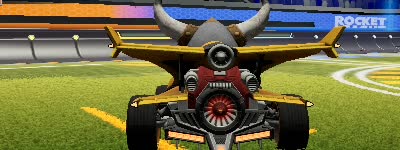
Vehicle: aftershock